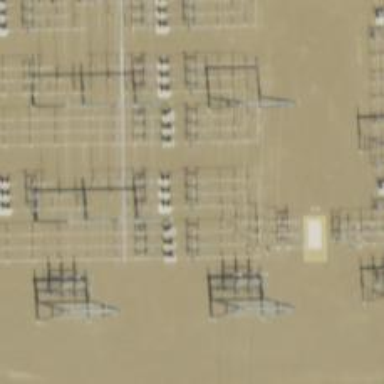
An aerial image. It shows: Switch used for power control.